Aerial crown-view tile of a tropical tree (Barro Colorado Island, Panama), acquired 20250217:
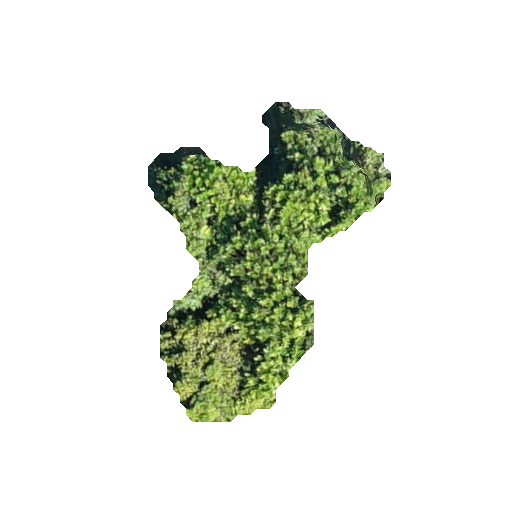
Species: Anacardium excelsum
GBIF accepted scientific name: Anacardium excelsum
Crown area: 62.33 m²